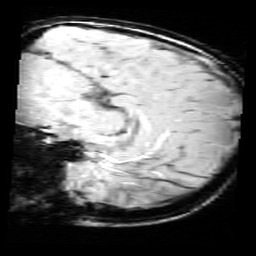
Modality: SWI
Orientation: sagittal
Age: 10
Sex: female
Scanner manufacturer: siemens
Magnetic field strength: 3 T
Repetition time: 0.027 s
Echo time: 0.02 s